Current action and preconditions to check: trajectory_clear

Your task: For each precondition in the list above, predict whether it will hold at this action.

Consider the current scene as observed from the mobile robot's camera, and analyze the predicted future states of all dynamic agents (e.g., people, animals, vehicles, or any moving entities) within the NEXT SECOND.

IMPORTANT: Only answer "very likely" if you are absolutely certain—based on strong, clear evidence—that a dynamic agent will violate the precondition in the predicted future state. Do NOT answer "very likely" for unlikely, ambiguous, or low-probability risks.

Ask yourself for each precondition: Is there a high probability, with clear and convincing evidence, that the predicted future states of any dynamic agent will interfere with the predicted future state of the currently executing action within the NEXT SECOND, causing that precondition to fail?

Assess the risk level based on these predictions. Use "likely" or "very likely" if motions create a clear risk of interference.

Use "neutral" or "improbable" if agents are nearby but their predicted paths are clearly diverging or non-conflicting.

Failure Risk Categories: "very improbable", "improbable", "neutral", "likely", "very likely"

Answer Format: Output ONLY the probability_of_failure value from these categories: "very improbable", "improbable", "neutral", "likely", "very likely"

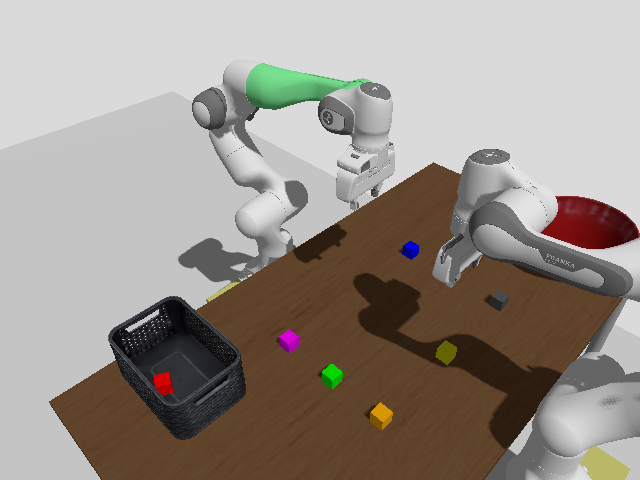

Answer: very improbable